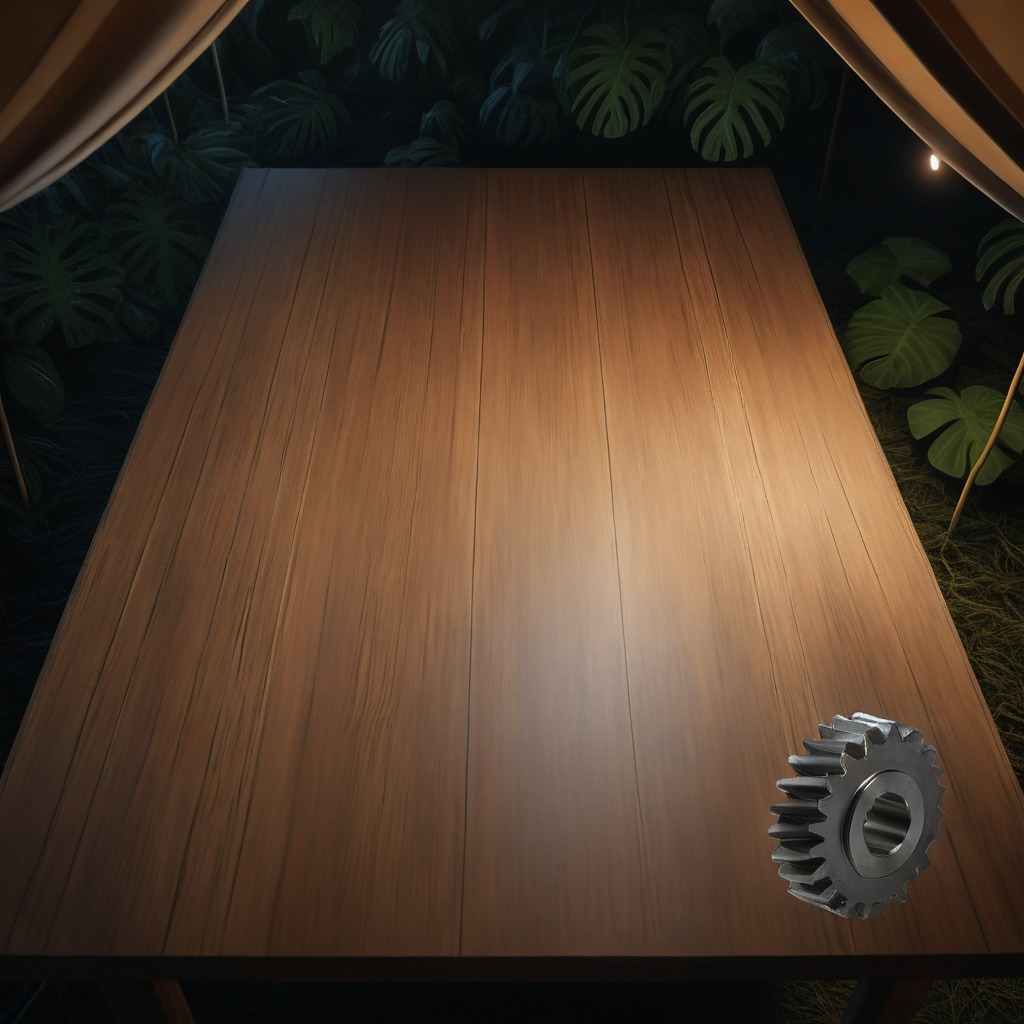
A steel gear with teeth is lying on a wooden table inside a jungle field workshop tent at night.